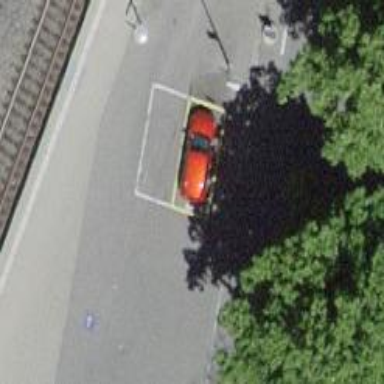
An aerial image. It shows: Car sharing facility.